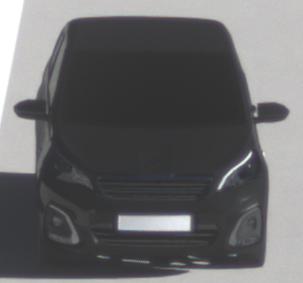
Make: Peugeot
Model: 108 1.0 VTi 68
Detailed model: 108
Model produced from: 2015/03
Model produced until: 2016/10
Doors: 3
Color: black
Road condition: dry road
Daytime: sunrise or sunset
Contrast: medium contrast